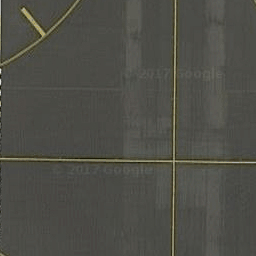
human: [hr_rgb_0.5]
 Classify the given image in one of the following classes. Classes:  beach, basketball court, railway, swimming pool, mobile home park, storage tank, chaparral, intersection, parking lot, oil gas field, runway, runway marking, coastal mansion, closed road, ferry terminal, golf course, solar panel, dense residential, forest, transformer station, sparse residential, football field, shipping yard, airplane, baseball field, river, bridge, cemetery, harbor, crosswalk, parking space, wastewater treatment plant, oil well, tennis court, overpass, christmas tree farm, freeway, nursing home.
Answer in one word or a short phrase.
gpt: runway marking